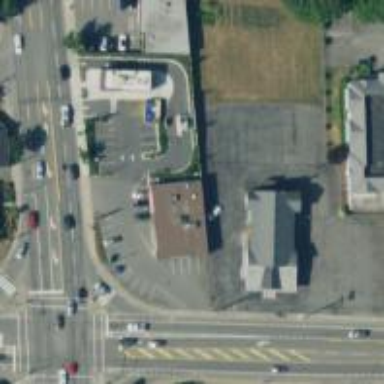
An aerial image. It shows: Convenience shop.